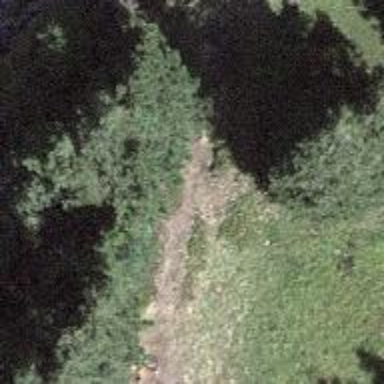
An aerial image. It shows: Dirt path.